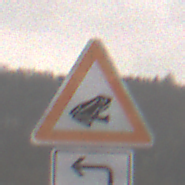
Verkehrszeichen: AmphibienwanderungLinks
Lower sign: RichtungsangabeDurchPfeile2
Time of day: Midday
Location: Outdoor (Nature)
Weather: Overcast
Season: Winter
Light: Natural